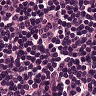
Metastatic tissue present: no